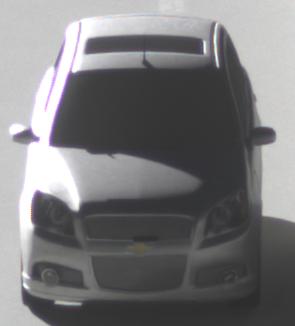
Make: Chevrolet
Model: Aveo 1.2
Detailed model: Aveo
Model produced from: 2008/06
Model produced until: 2011/01
Doors: 3
Color: white
Road condition: dry road
Daytime: sunrise or sunset
Contrast: high contrast